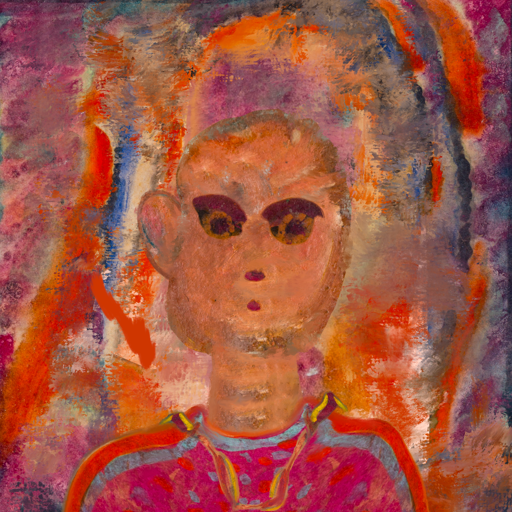
Background: Experience, Head And Neck Front: Boggyland, Face Front: Doll, Bust: Sisters, Hair Front: Blank, Head Accessory: Blank, Second Necklace: Gypsy_Mother_1, Necklace: Blank, Baby: Blank